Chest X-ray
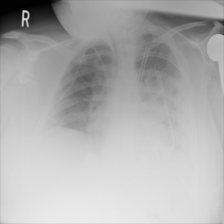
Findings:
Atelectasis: negative
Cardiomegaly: negative
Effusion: negative
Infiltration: positive
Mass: negative
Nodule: negative
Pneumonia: negative
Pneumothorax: negative
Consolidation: negative
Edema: negative
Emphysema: negative
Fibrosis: negative
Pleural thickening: negative
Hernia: negative